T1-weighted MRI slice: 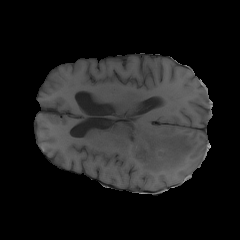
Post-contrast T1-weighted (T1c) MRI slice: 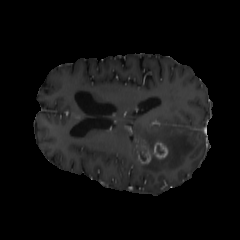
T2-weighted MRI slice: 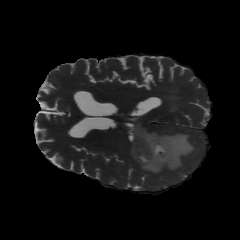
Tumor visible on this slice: yes